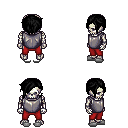
a pixel art fantasy rpg character, male body template, skeleton, steel chest armor, red pants, black pixie cut hairstyle, white slippers, four views (front, back, left, right), 2x2 character sprite sheet, small pixel art, hard edges, no anti-aliasing